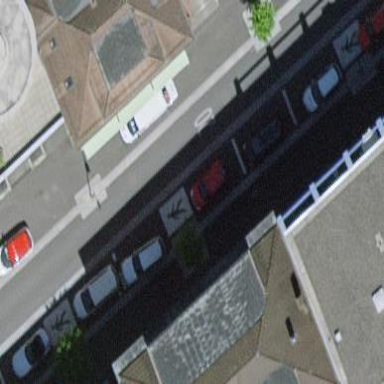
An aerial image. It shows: Street-side parking area with parallel orientation. The surface is asphalt.